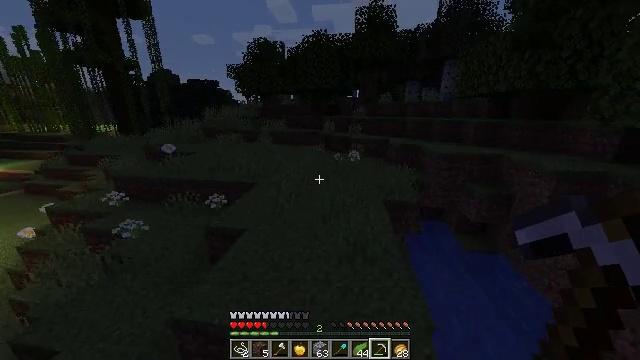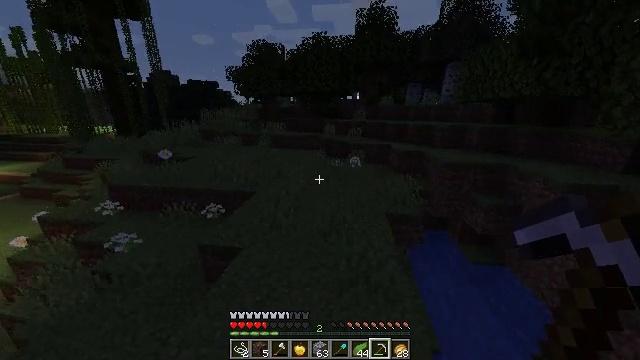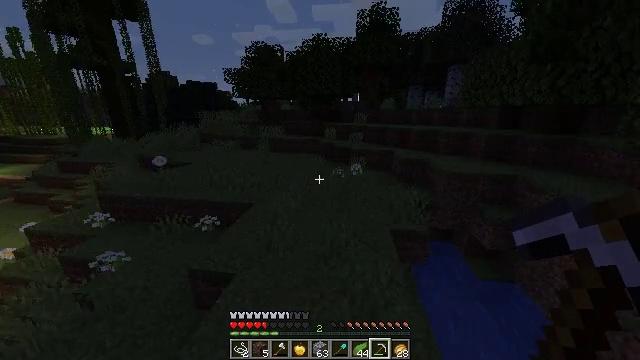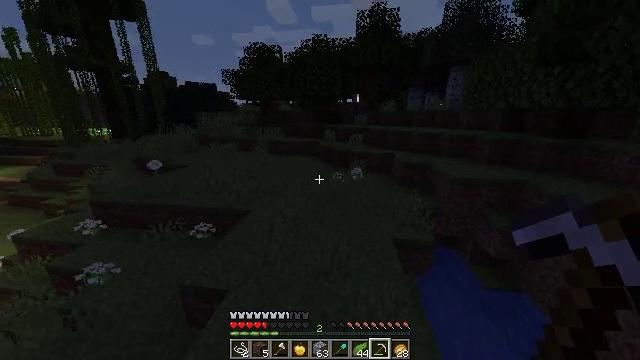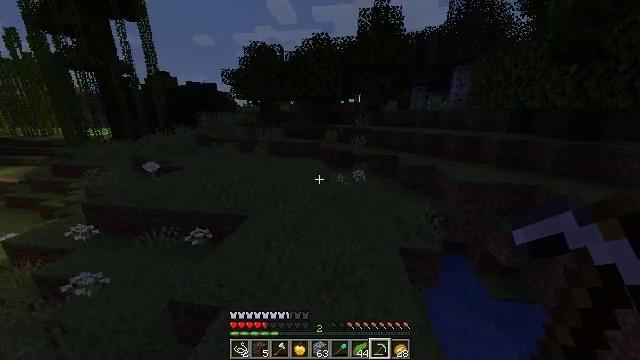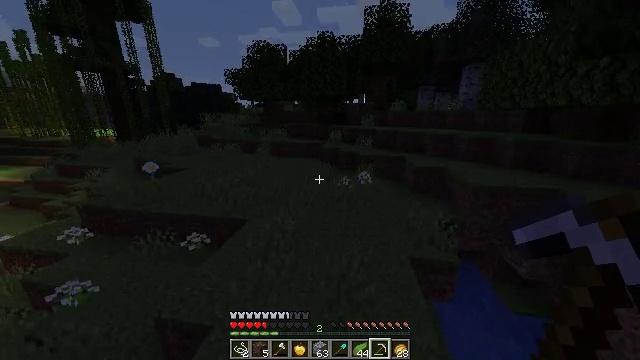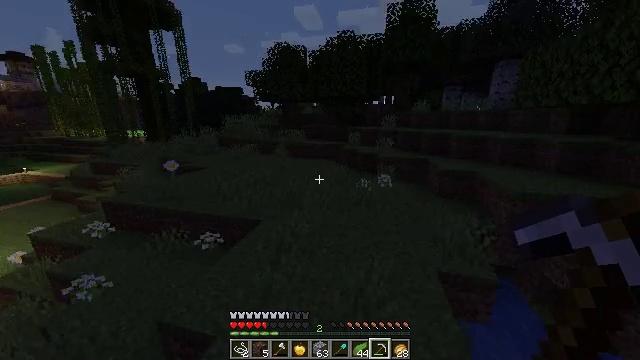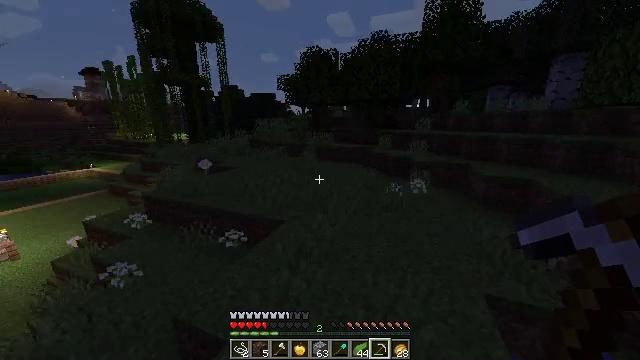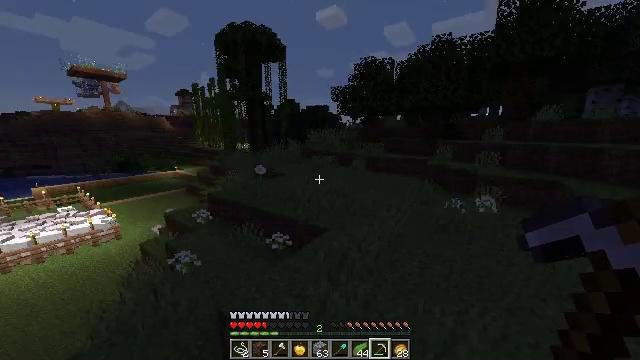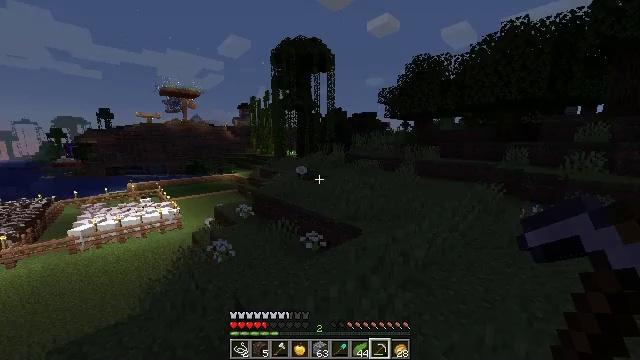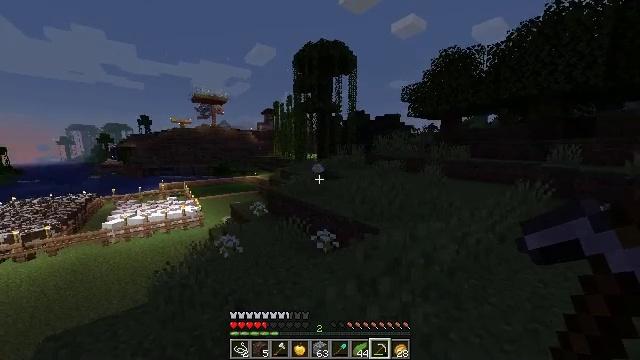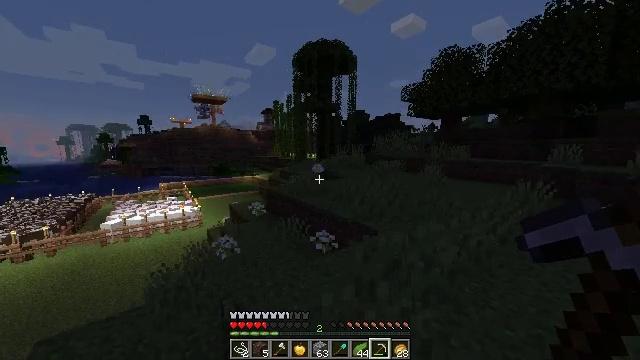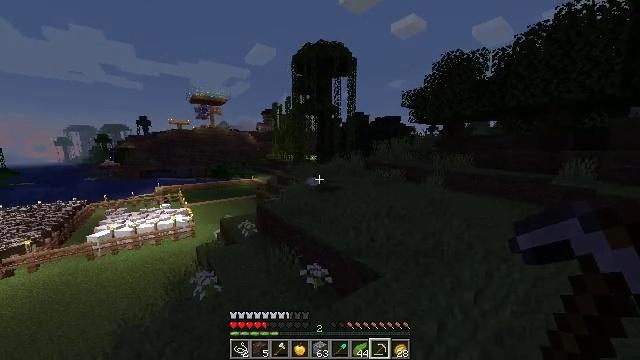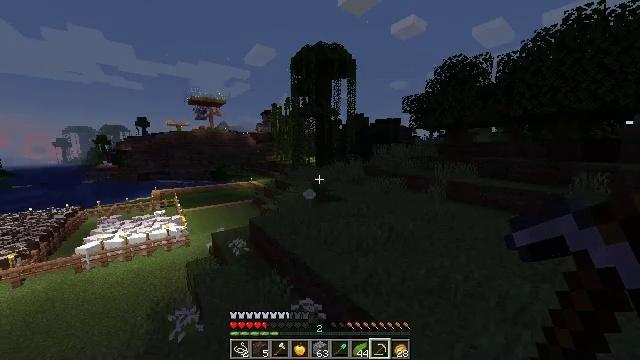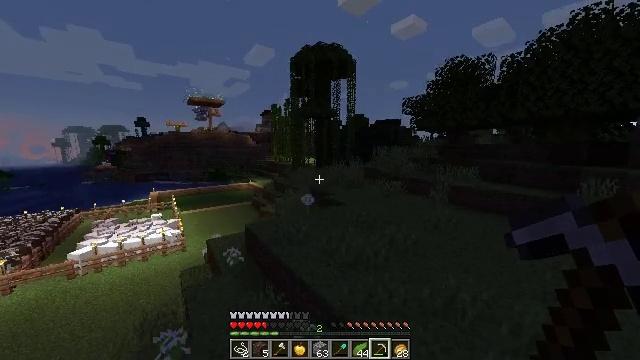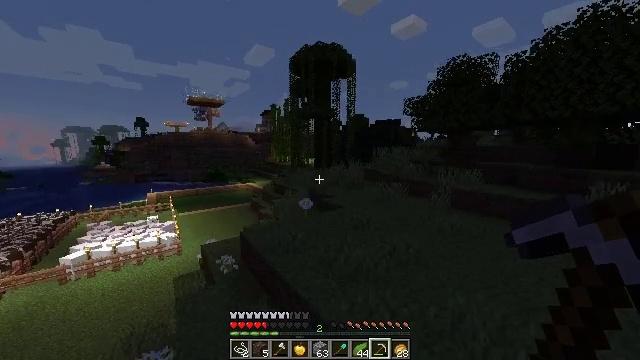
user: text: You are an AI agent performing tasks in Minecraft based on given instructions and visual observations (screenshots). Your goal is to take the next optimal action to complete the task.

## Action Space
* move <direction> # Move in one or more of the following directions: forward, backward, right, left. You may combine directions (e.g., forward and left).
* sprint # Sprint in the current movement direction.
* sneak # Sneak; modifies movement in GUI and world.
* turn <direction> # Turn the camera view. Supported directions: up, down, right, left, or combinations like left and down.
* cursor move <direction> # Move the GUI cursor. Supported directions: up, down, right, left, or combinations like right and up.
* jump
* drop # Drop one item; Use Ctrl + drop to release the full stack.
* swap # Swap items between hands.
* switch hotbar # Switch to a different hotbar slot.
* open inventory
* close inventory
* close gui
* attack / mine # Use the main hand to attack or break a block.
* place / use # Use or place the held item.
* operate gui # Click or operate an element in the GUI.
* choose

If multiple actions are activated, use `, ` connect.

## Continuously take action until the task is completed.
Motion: motion action
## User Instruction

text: Utilize the crafting table to craft a heavy weighted pressure plate.
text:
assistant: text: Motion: move forward, sprint, jump
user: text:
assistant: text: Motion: move forward, jump
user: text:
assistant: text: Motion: move forward, jump
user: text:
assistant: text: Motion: move forward, jump
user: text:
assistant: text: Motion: move forward, turn left, jump
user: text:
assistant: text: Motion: move forward, turn left, jump
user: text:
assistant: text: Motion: move forward, turn left and up, jump
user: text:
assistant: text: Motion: move forward, sprint, turn left and up, jump
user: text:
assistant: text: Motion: move forward, sprint, turn left and up, jump
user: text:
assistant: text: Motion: move forward, sprint, turn left and up, jump
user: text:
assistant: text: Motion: move forward, sprint, jump
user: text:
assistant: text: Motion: move forward, jump
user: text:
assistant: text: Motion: move forward, jump
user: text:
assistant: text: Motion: move forward, jump
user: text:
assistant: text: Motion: move forward, jump
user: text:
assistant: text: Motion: move forward, jump
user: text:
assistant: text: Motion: move forward, jump
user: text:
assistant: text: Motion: move forward, jump
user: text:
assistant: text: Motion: move forward, jump
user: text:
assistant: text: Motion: move forward, jump
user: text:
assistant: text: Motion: move forward, sprint, jump
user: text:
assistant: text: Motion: move forward, sprint, jump
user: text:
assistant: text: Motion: move forward, sprint, jump
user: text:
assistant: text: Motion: move forward, sprint, jump
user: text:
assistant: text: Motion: move forward, jump
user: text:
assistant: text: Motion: move forward, jump
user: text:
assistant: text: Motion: move forward, jump
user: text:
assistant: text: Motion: move forward, jump
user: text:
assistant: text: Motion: move forward, jump
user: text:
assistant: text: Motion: move forward, jump